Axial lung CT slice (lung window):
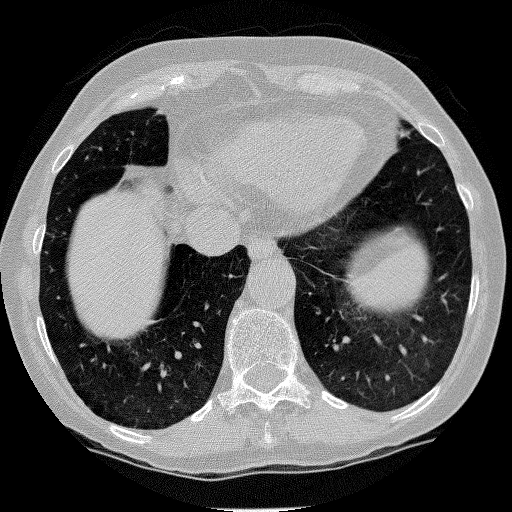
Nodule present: no